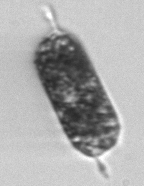
Label: Hemiaulus